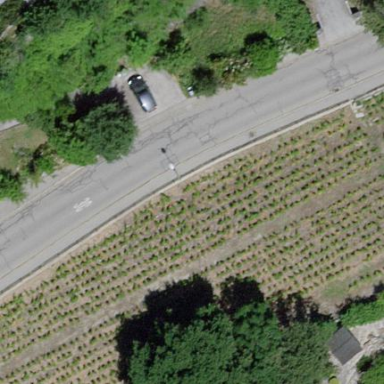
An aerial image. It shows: Vineyard with grape crops.